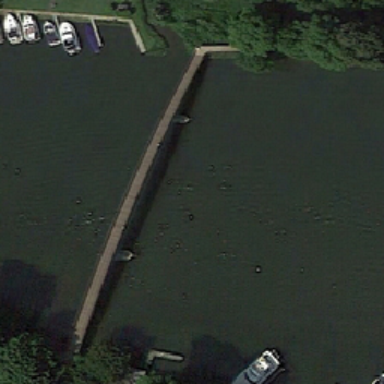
A narrow bridge spans a wide dark green river .